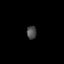
Tissue: lung
Cell type: Epithelial cells
Senescence score: 0.2307
Nuclear area (px): 126
Mean DAPI intensity: 73.937